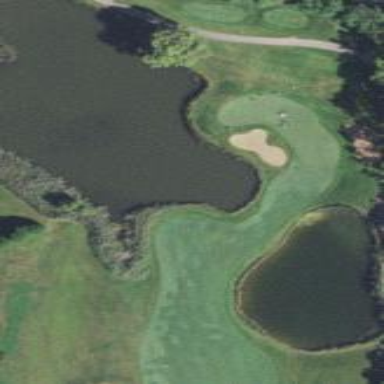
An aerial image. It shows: Water hazard on golf course. The hazard is natural water feature.